Field crop: maize
Growth stage: 2
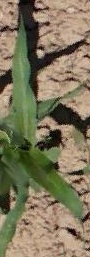
Species: maize